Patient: sex F, age 83
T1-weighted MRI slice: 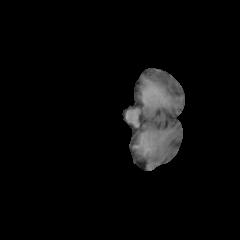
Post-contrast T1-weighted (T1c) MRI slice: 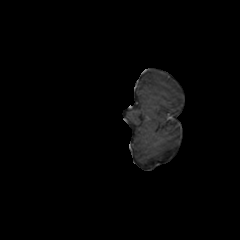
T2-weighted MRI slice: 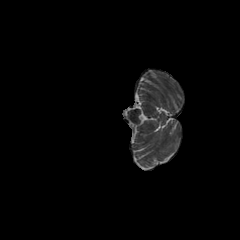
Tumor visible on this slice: no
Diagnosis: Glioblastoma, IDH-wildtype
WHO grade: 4